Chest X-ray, PA view. Patient: 73 years old, sex M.
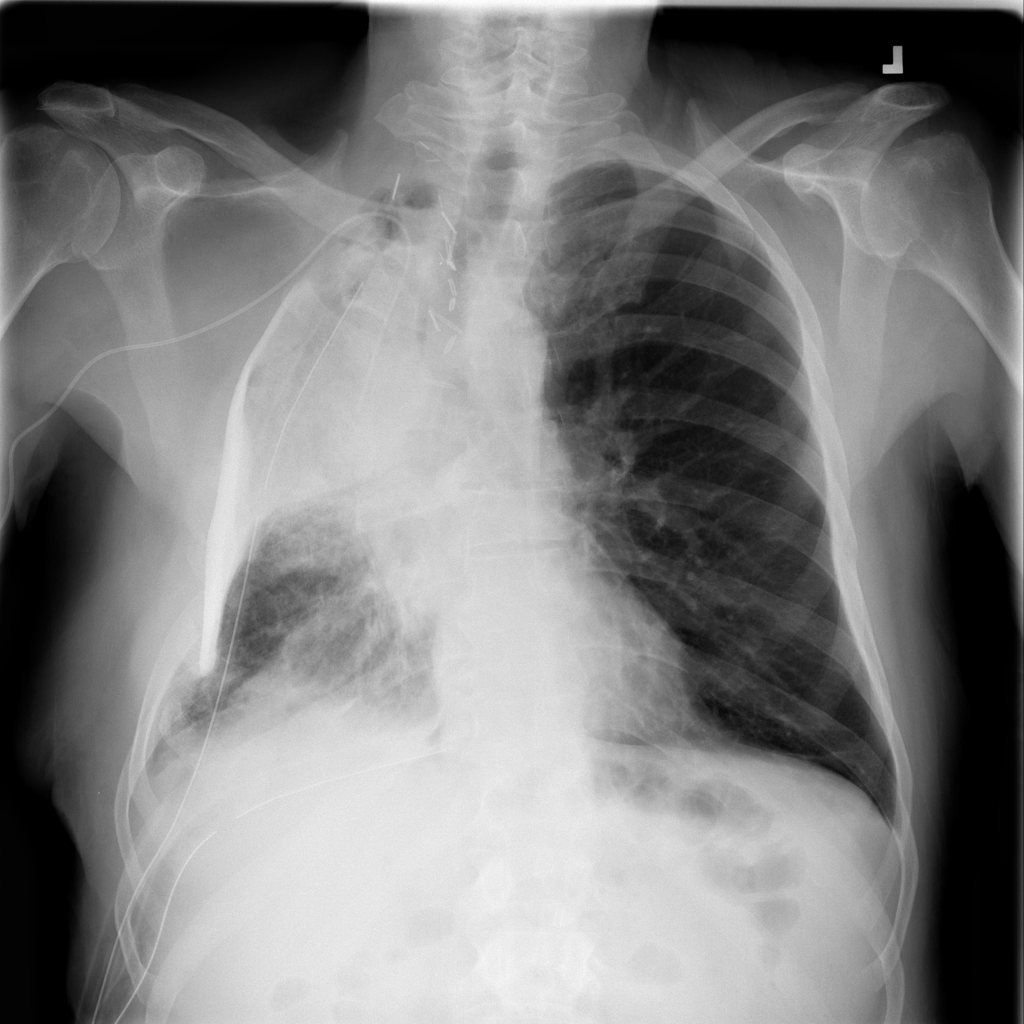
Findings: Consolidation, Pneumothorax